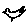
Label: bird